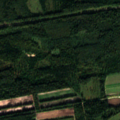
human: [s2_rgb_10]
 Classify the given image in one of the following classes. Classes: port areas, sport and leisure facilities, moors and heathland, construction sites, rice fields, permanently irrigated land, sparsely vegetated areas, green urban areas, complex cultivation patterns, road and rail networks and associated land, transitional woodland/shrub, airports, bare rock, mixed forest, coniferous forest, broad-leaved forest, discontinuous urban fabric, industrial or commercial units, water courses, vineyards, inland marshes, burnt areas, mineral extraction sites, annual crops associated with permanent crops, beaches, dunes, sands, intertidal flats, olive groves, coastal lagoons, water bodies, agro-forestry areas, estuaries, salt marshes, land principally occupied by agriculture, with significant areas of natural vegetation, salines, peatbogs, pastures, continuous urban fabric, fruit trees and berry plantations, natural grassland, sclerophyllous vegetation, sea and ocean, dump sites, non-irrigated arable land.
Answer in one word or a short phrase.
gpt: coniferous forest, mixed forest, transitional woodland/shrub